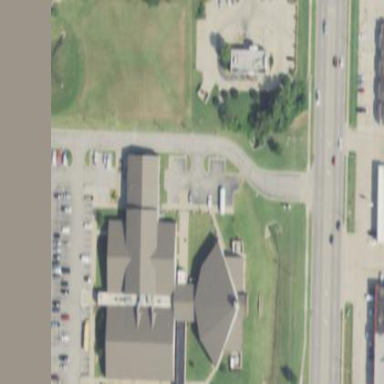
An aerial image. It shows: Church which is place of worship.